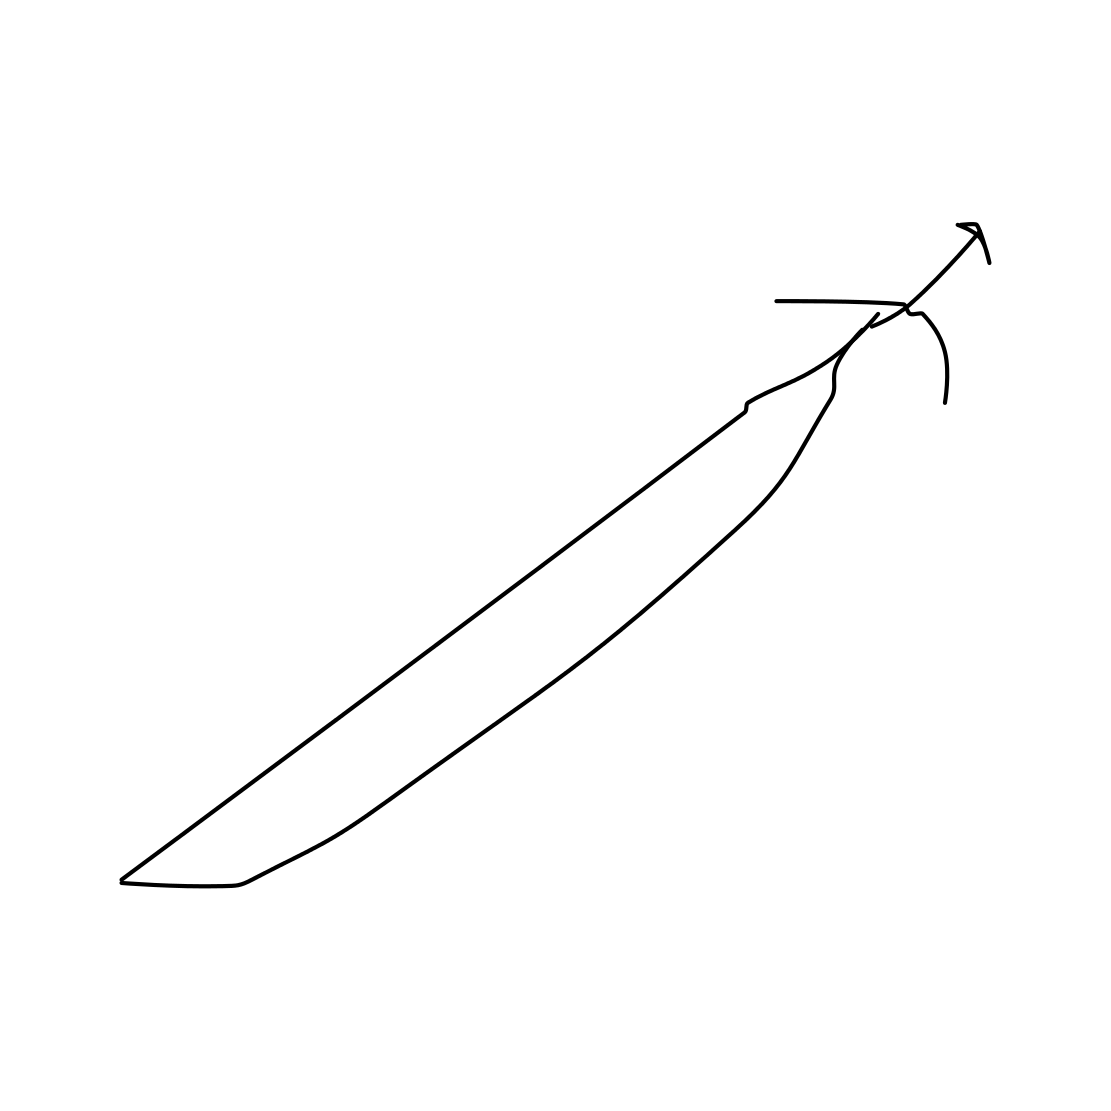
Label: sword